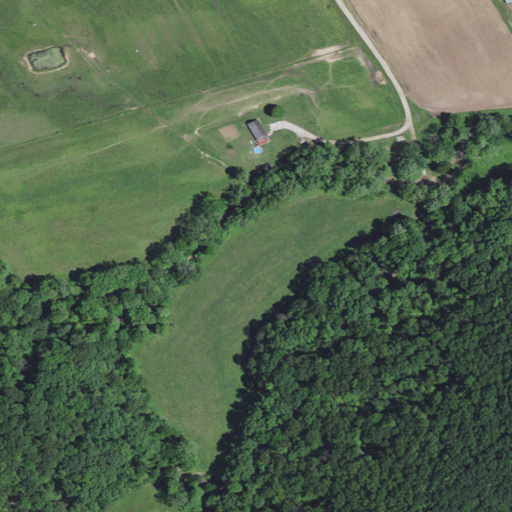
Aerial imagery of valley in Kentucky named Sugar Camp Hollow containing pasture, deciduous forest, mixed forest, open development, and low intensity development